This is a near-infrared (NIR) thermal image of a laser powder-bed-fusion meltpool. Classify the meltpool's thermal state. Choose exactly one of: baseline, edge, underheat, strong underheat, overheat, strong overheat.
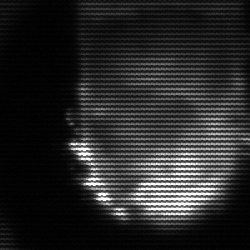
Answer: baseline